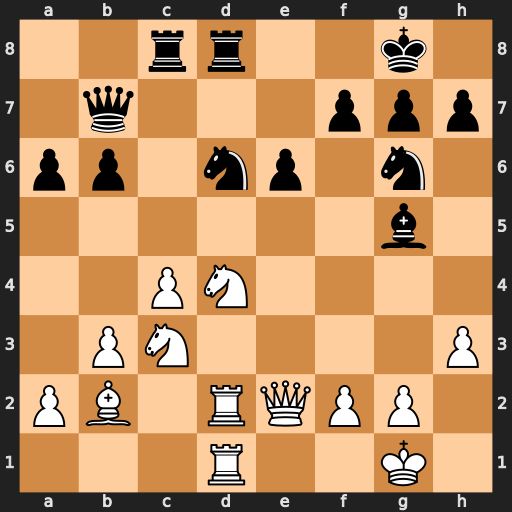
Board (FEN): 2rr2k1/1q3ppp/pp1np1n1/6b1/2PN4/1PN4P/PB1RQPP1/3R2K1
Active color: w
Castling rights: -
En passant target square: -
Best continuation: Nxe6 Bxd2 Nxd8